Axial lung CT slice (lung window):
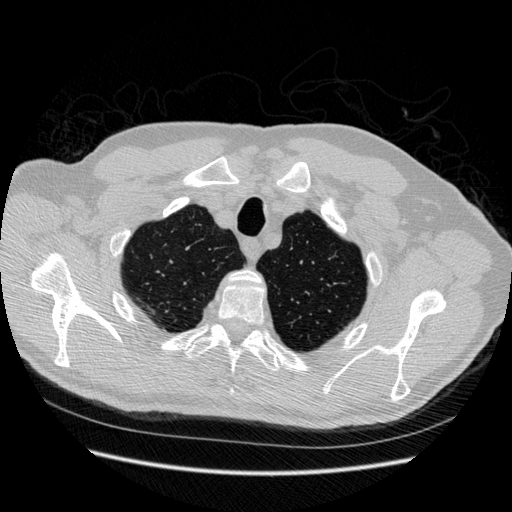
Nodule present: no